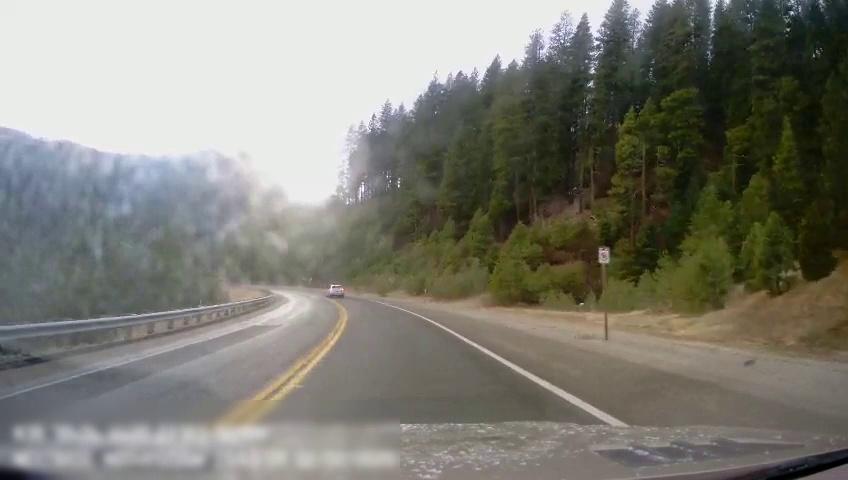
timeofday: Day
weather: Sunny
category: Drivable Space
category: Vehicles | SUV
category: Lanes | Alternate Lane
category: Lanes | Current Lane
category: Lanes | Opposite Lane
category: Lanes | Opposite Lane
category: Traffic | Signs